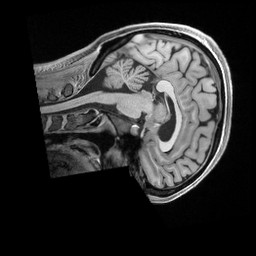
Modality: T1w
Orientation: sagittal
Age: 32
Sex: female
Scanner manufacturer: siemens
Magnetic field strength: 3 T
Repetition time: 2.5 s
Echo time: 0.00296 s